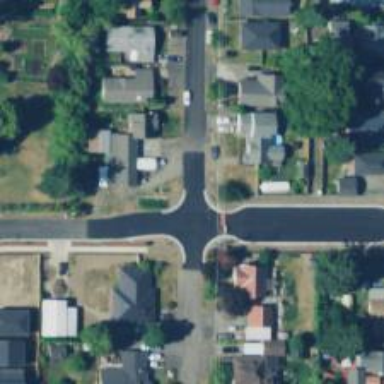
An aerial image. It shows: Residential road with sidewalk on the left.